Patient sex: M
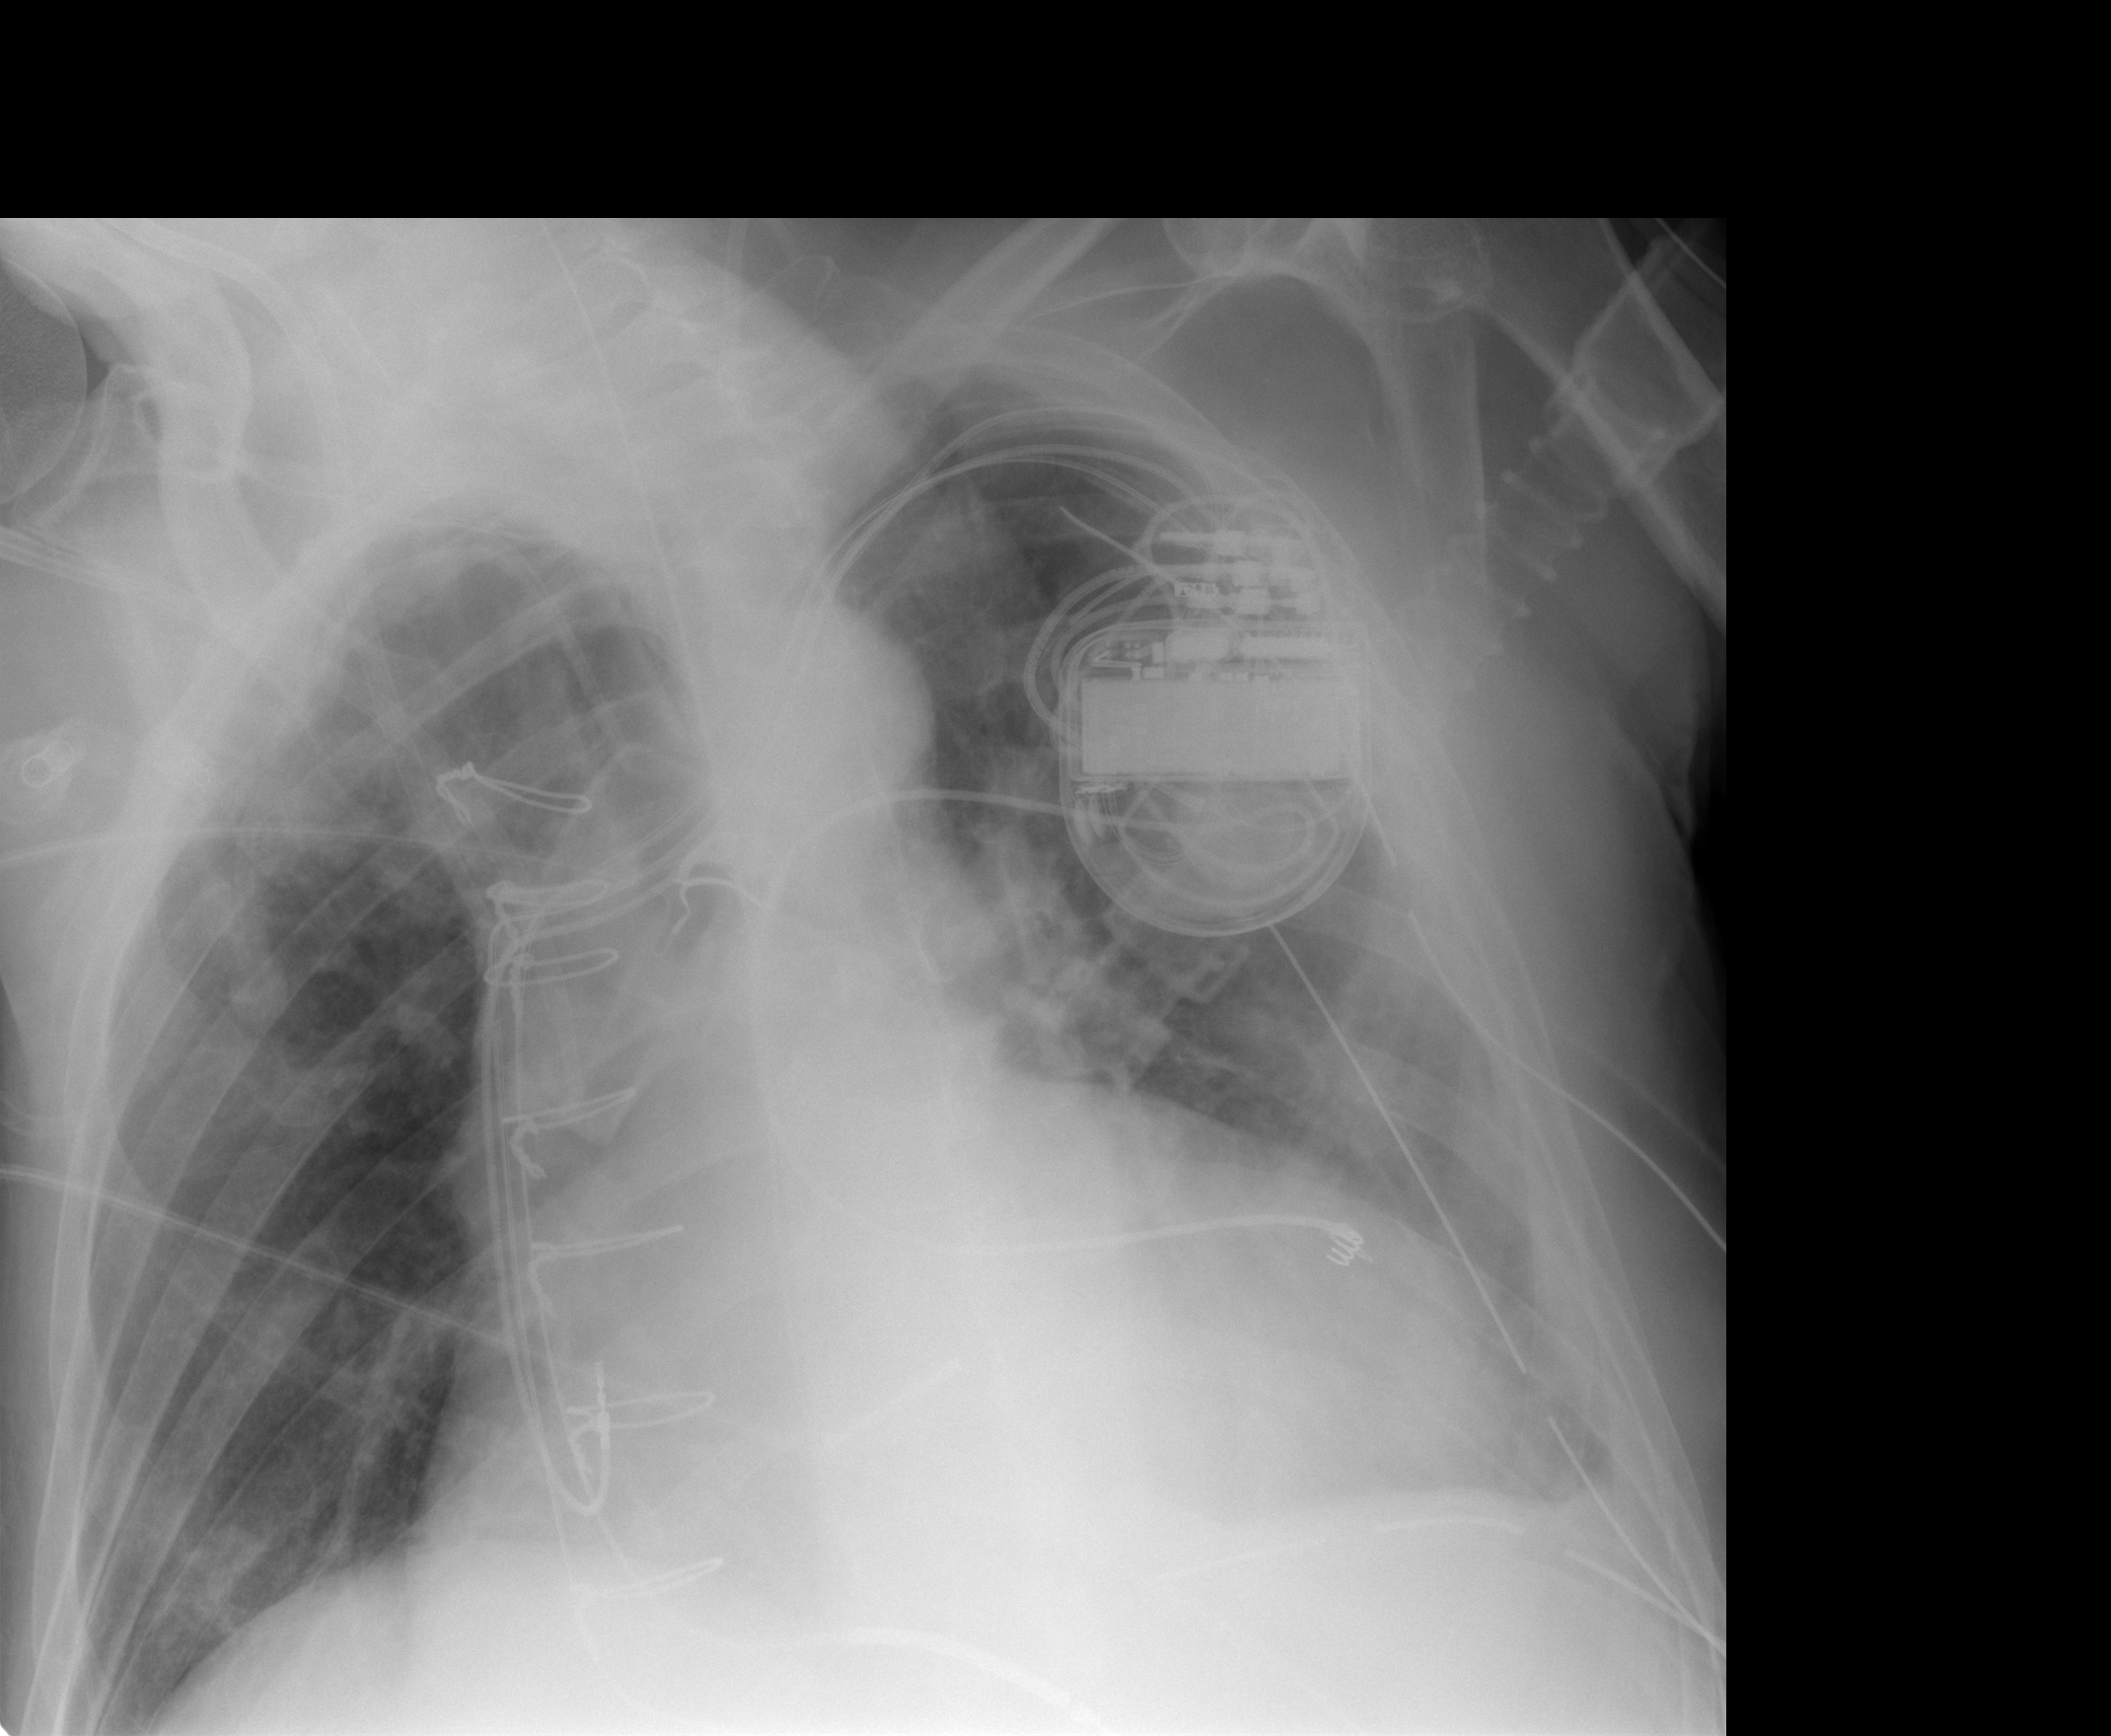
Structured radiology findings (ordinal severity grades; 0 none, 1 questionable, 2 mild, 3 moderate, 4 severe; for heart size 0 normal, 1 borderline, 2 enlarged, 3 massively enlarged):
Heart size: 2
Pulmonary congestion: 2
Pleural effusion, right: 1
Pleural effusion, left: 2
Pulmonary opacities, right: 0
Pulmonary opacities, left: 0
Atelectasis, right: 2
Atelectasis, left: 2